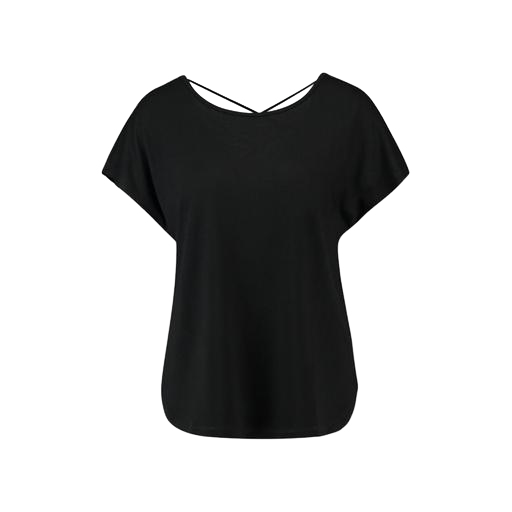
black strappy-back dolphin hem top, black cross back muscle tee, black petite v back insert t-shirt, white background